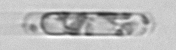
Label: Dactyliosolen_fragilissimus